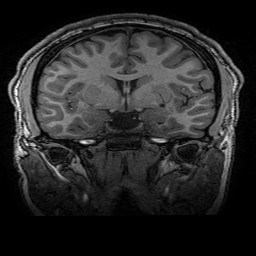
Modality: T1w
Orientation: sagittal
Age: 21
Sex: female
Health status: healthy
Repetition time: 2.53 s
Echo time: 0.0034 s